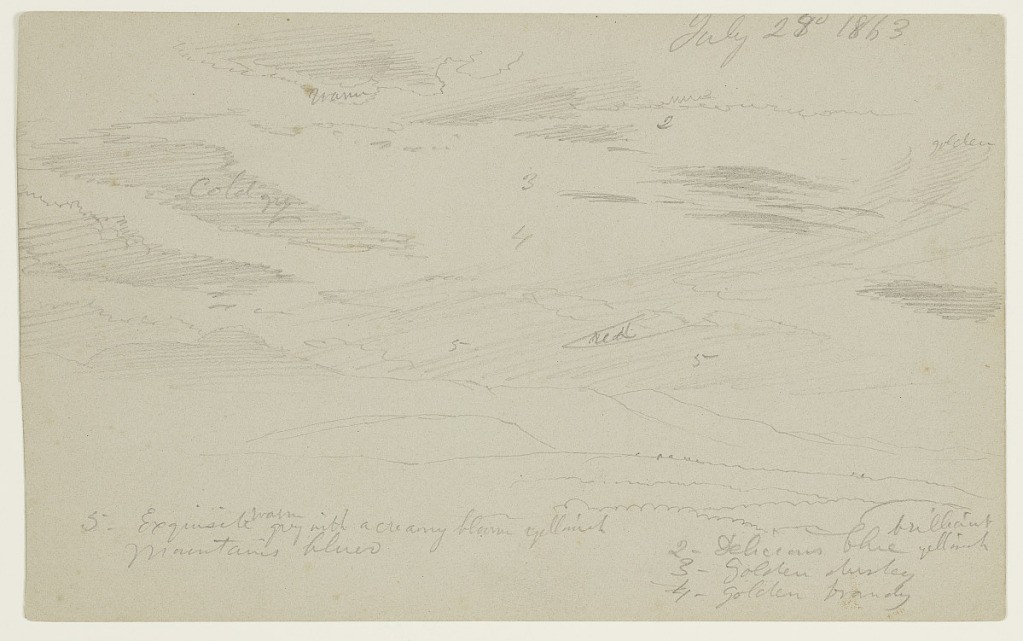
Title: Twilight over the Catskills, Hudson, New York
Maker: Frederic Edwin Church, American, 1826–1900
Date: July 24, 1863
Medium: Graphite on gray-green wove paper; verso: graphite
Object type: Drawing
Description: Landscape sketch showing an oblique view of the Catskill Escarpment and the dynamic twilight sky above, as viewed from a point on or near the artist's property in Hudson, New York. Rolling, wooded terrain stretches across the middle distance leading to a large, lone prominence known as Cairo Round top, visible at center left. Just beyond it, the Catskill Escarpment extends across the horizon and obliquely into the distance. Blackhead Mountain is shown in shadow at left while Acra Point and Windham High Peak are visible along the ridge at right. Long wispy clouds stretch across the sky above and intermingle with puffy clouds variously illuminated by the setting sun at dusk.

Verso: Landscape and atmosphere sketch showing a view of a large thunderhead and other puffy clouds over a mountain with twin, rounded peaks at lower right. Other light effects in the sky are loosely rendered above. Likely in or near Hudson, New York.